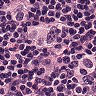
Metastatic tissue present: yes